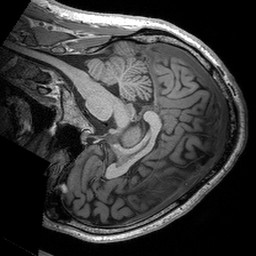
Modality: T1w
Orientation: sagittal
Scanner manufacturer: siemens
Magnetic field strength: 3 T
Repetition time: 2.53 s
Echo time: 0.00288 s